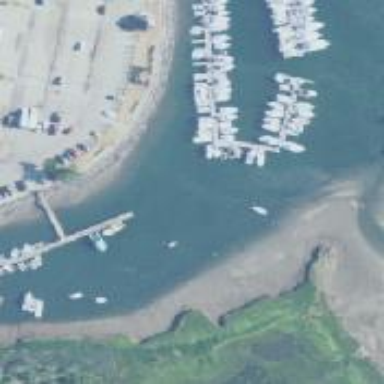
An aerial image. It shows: Man-made pier.